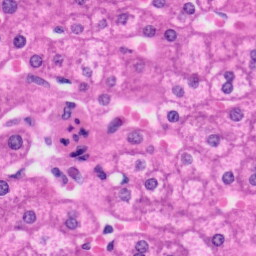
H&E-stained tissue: Liver